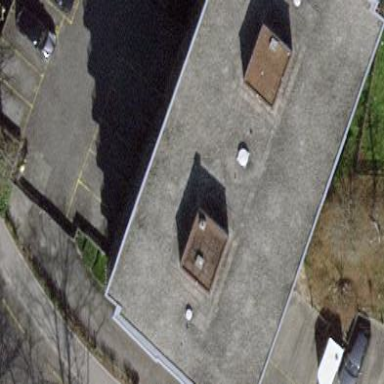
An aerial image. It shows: Building with apartments and flat roof.